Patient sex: M
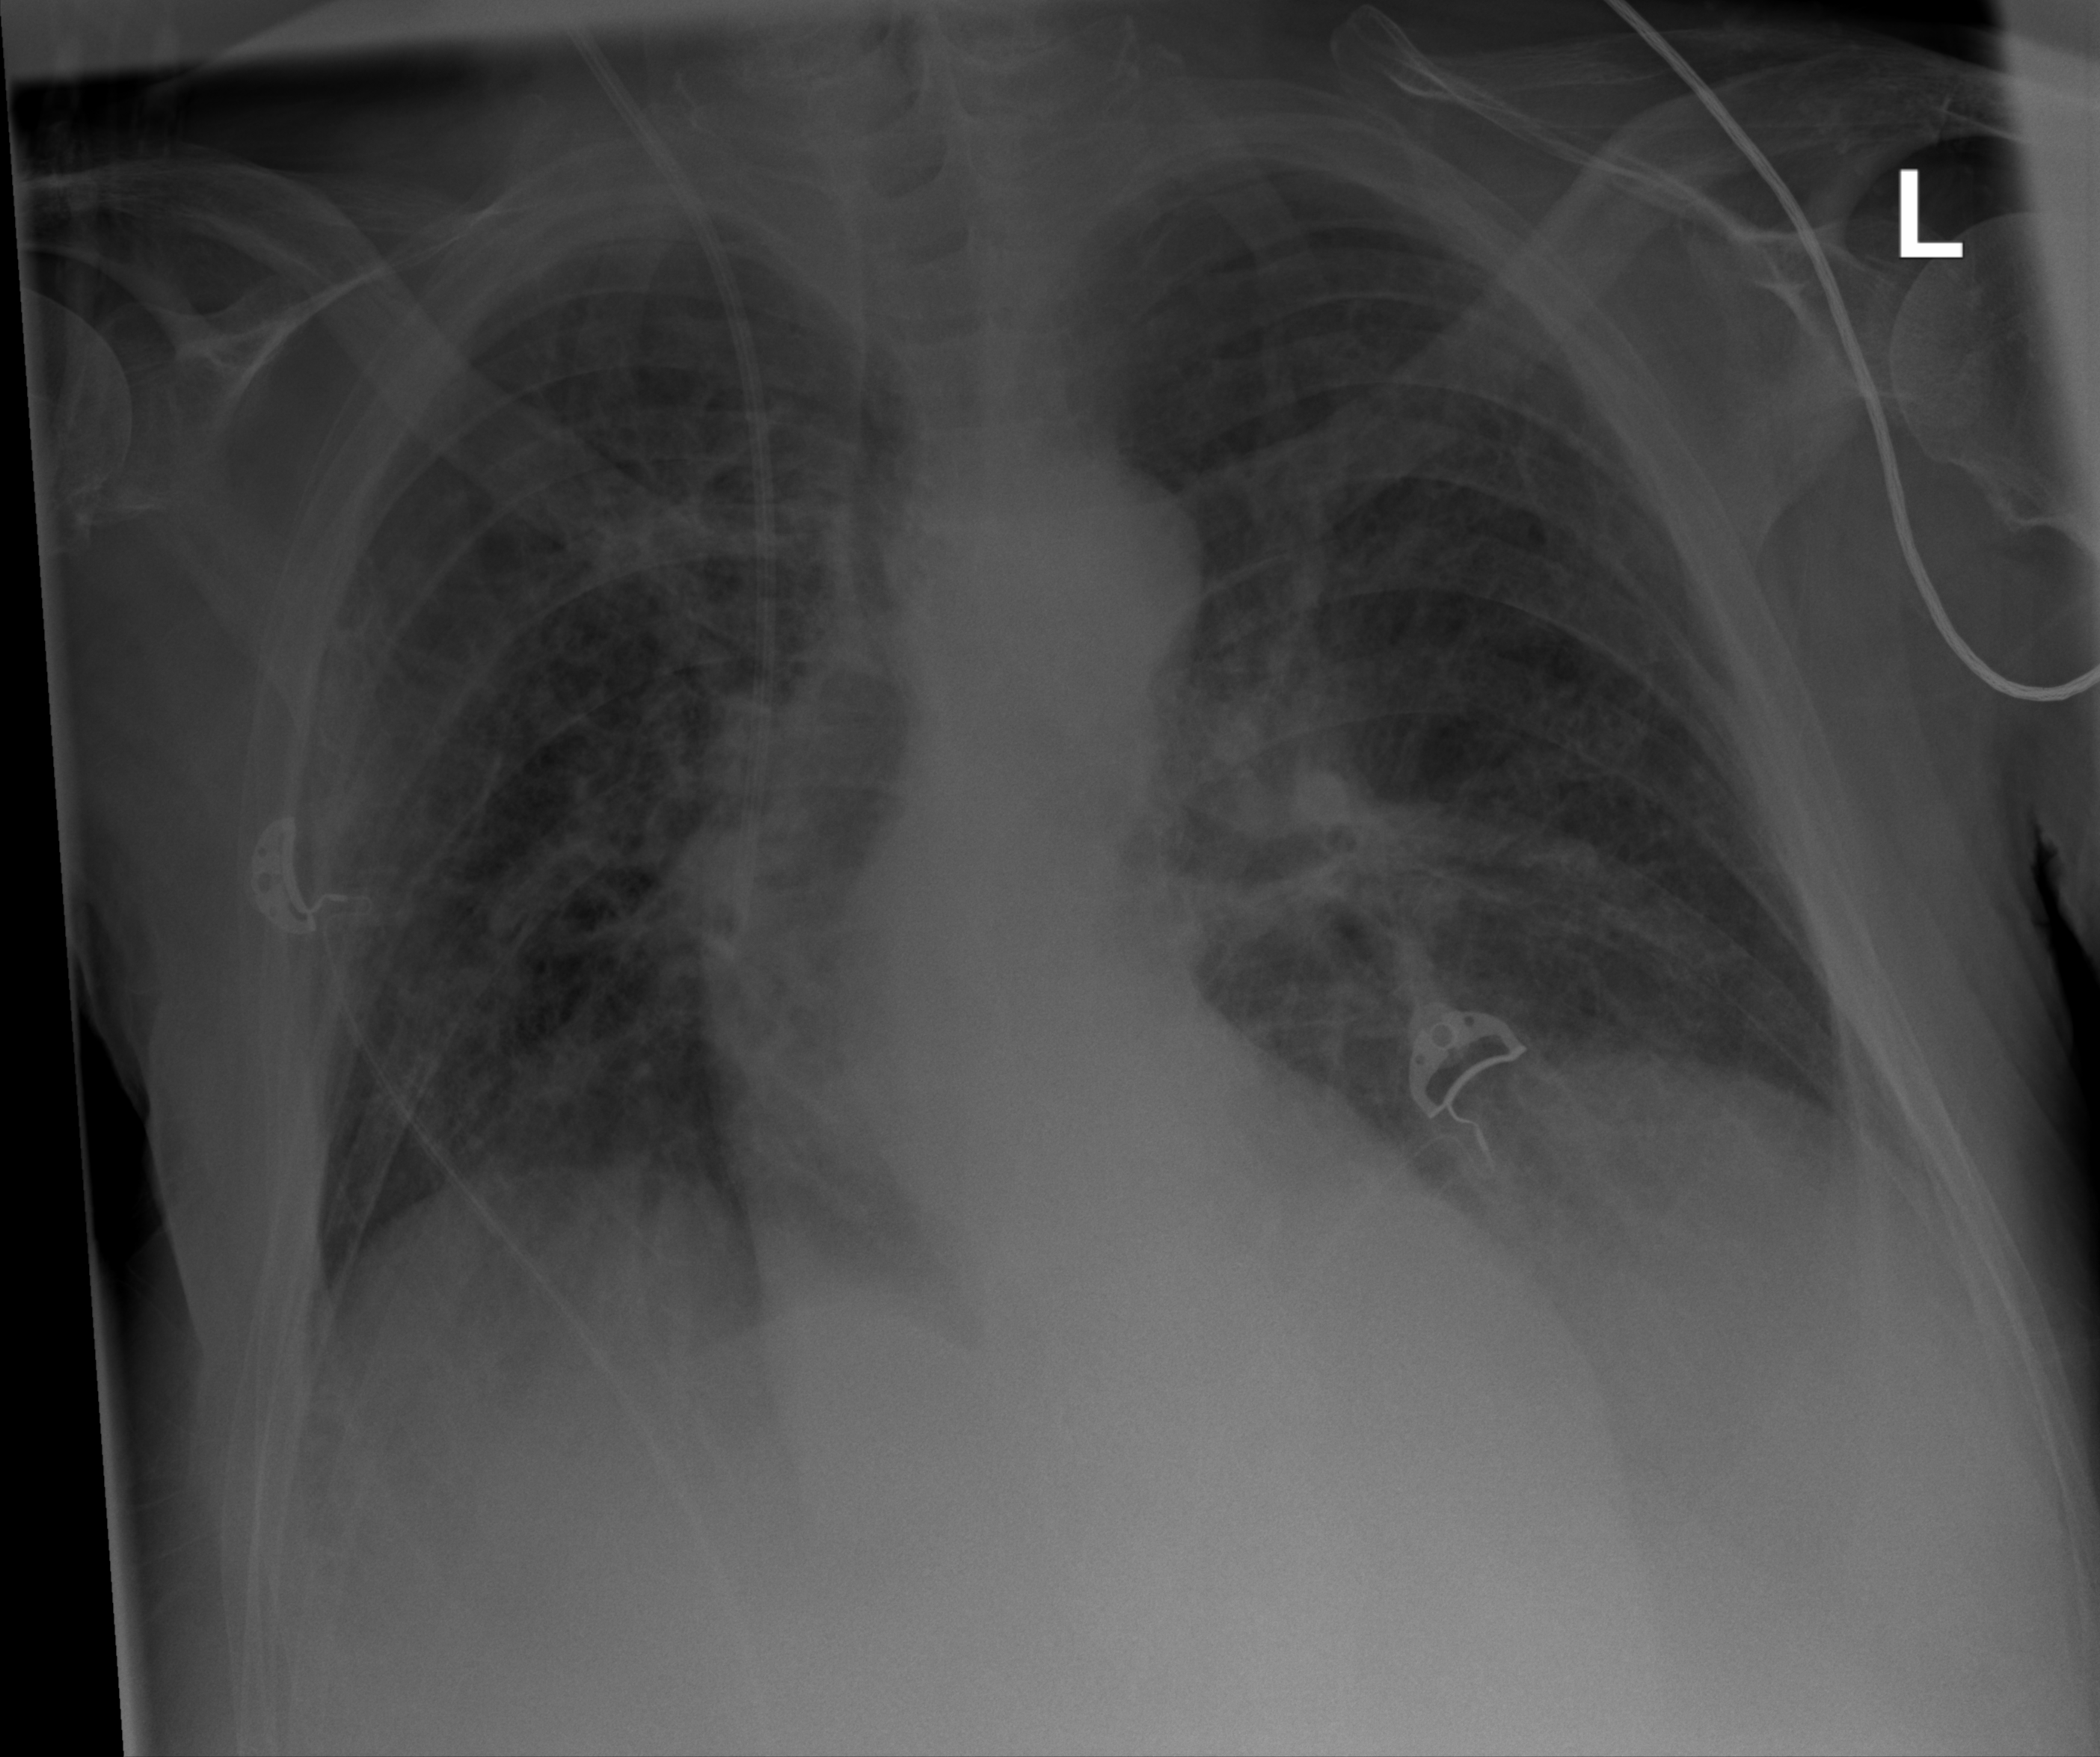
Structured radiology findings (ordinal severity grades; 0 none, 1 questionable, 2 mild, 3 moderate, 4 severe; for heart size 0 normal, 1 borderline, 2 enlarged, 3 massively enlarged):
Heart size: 0
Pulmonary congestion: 0
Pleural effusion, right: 0
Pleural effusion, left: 0
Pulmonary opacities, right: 3
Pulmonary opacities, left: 3
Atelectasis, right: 2
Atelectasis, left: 2